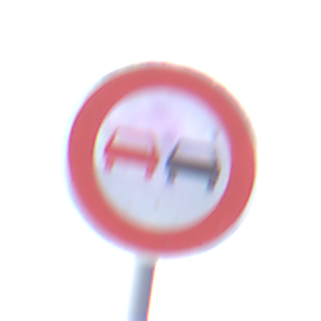
Verkehrszeichen: Ueberholverbot
Umgebung: Outdoor, Nature
Tageszeit: Midday
Wetter: PartlyCloudy
Licht: Natural
Jahreszeit: NotSpecified
Kontrast: MediumContrast